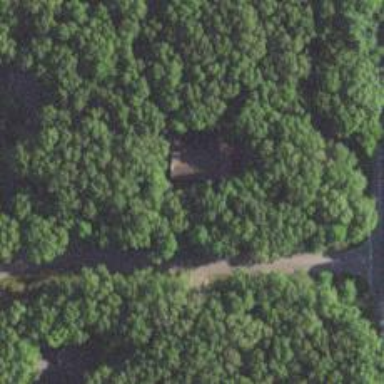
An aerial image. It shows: Driveway leading to service road.